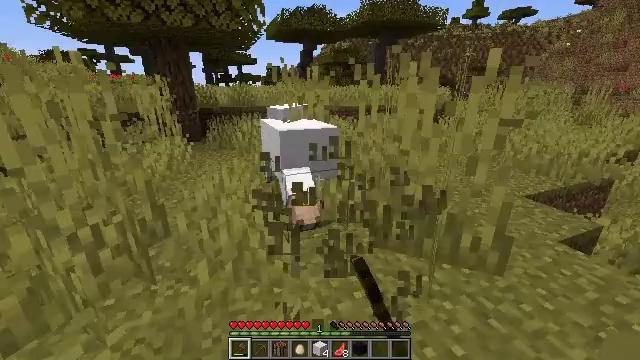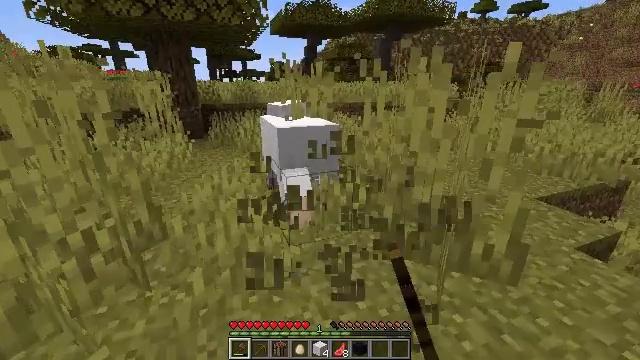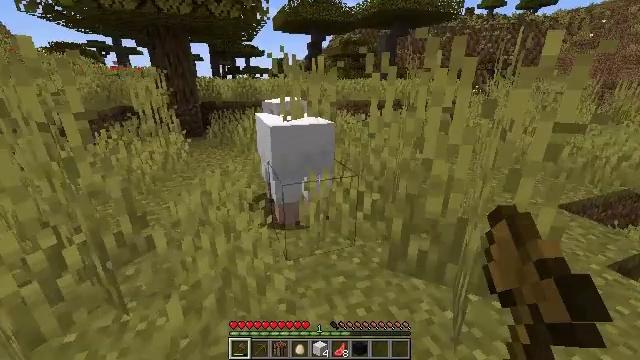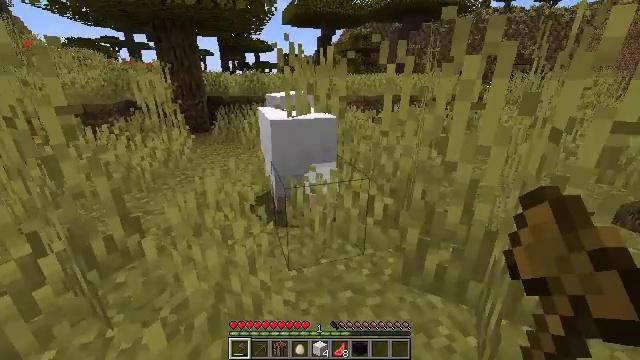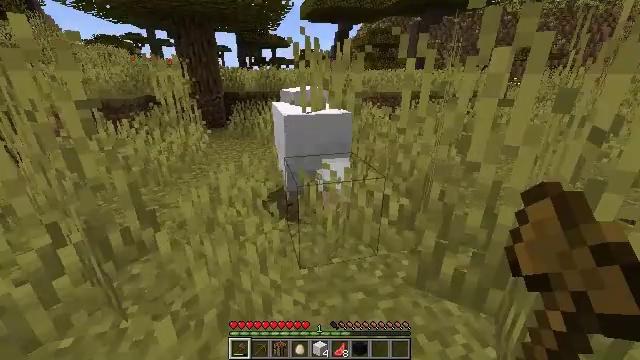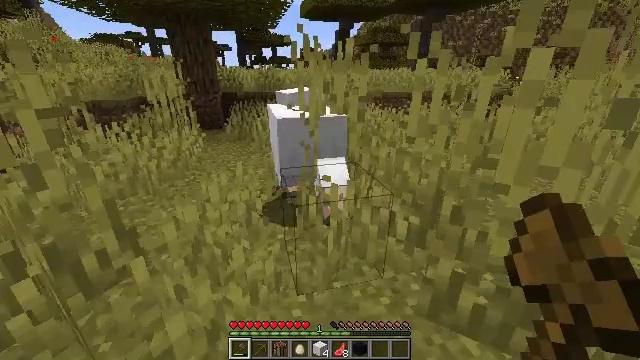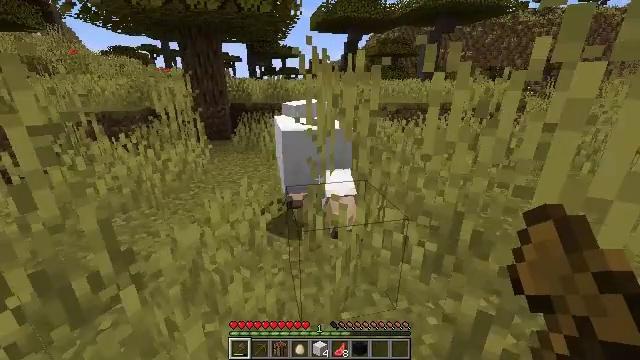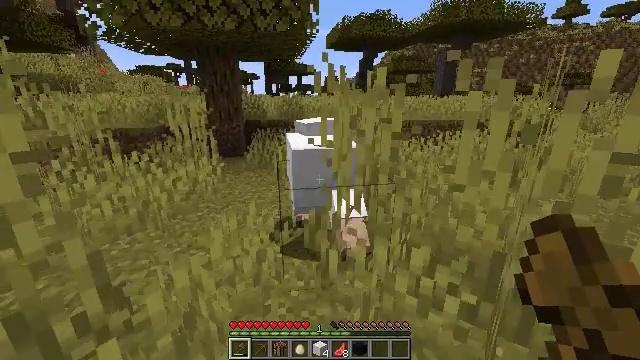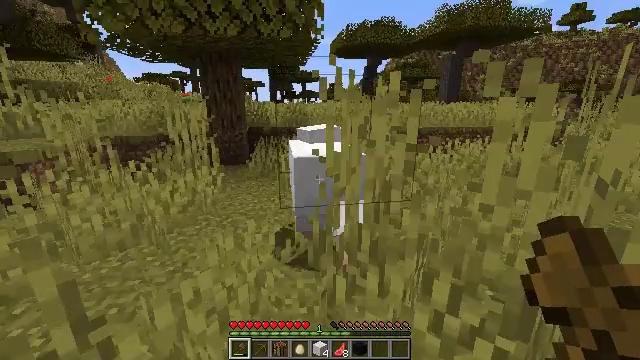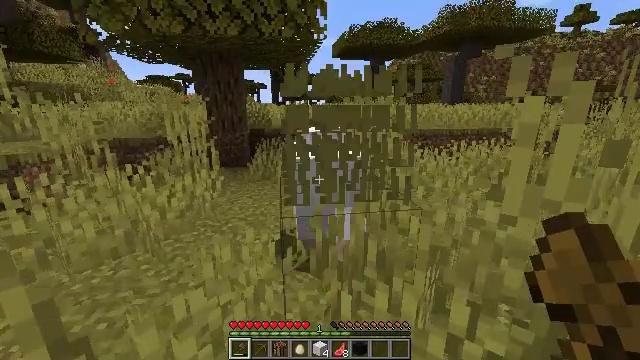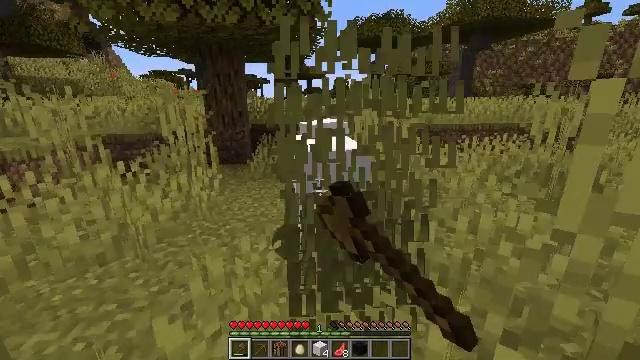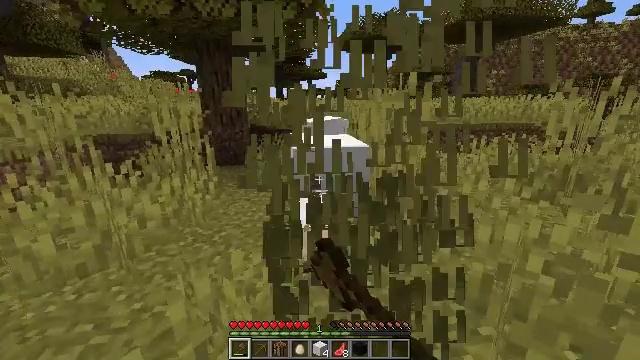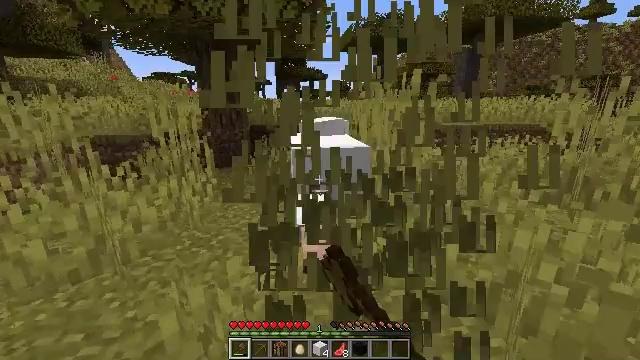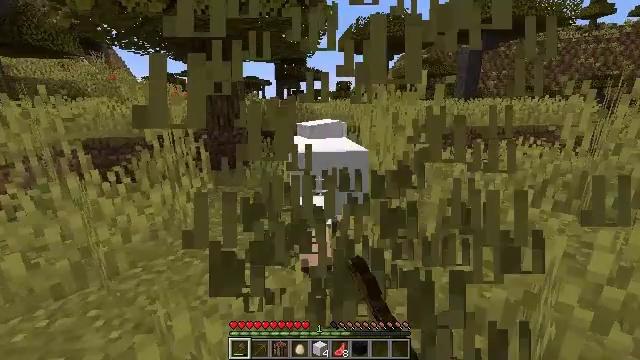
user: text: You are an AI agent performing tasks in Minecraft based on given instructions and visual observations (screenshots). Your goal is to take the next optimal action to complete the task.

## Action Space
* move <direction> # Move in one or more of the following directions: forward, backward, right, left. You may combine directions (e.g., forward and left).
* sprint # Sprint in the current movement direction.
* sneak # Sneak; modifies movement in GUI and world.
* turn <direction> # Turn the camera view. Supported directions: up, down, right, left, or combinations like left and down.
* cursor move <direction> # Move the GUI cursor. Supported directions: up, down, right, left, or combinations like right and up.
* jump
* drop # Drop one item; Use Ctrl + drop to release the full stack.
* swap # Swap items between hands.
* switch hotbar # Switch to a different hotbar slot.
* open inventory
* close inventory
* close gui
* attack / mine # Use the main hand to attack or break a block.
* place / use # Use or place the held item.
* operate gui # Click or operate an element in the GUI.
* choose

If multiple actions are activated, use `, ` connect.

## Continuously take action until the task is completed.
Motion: motion action
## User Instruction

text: Mine tall grass from the ground.
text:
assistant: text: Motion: move forward
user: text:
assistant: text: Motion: move forward
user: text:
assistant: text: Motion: move forward, turn left and down
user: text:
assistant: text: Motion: move forward, turn left
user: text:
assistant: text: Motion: move forward
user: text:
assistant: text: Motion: move forward, turn left and up
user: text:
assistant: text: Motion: move forward, turn left and up
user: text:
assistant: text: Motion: move forward, turn up
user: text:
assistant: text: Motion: move forward, attack / mine
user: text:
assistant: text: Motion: move forward, turn down, attack / mine
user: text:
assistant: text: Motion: move forward, attack / mine
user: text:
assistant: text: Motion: move forward
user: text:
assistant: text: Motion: move forward
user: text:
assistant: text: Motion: no_op